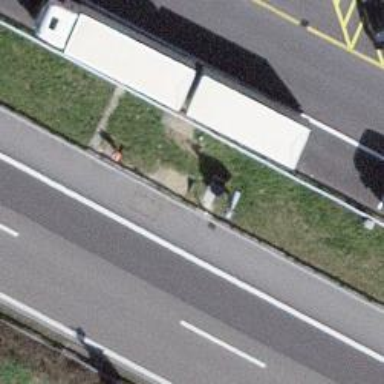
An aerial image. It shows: Street cabinet used for traffic control.